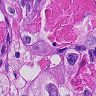
Metastatic tissue present: yes